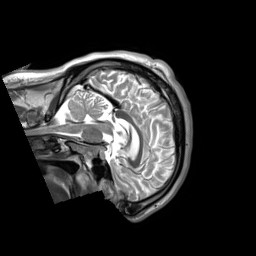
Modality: T2w
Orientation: sagittal
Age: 37
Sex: male
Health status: ill
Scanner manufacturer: siemens
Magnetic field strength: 3 T
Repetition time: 2.8 s
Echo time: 0.326 s